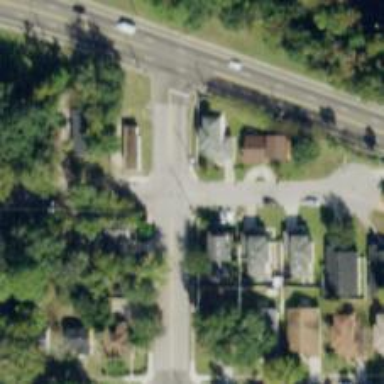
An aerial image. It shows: Unmarked crossing on the road.